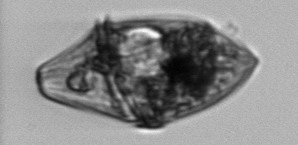
Label: Gyrodinium